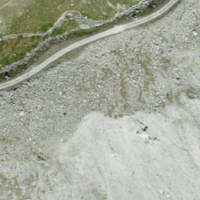
EUNIS habitat code: 48
Species observed at this site:
Chamaenerion dodonaei